You are looking at the envelope spectrum of a bearing's vibration signal. The marked vertical lines are the theoretical fault frequencies for the outer race, inner race, rolling elements, and cage. Diagnose the bearing from this image, choosing from: normal, inner_race, outer_race, ball.
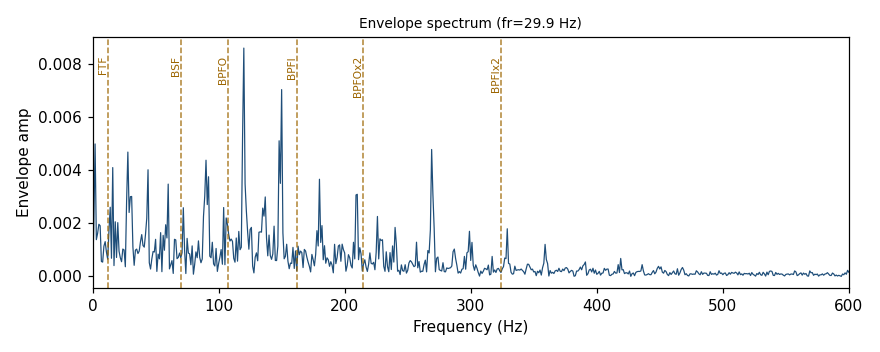
Answer: ball